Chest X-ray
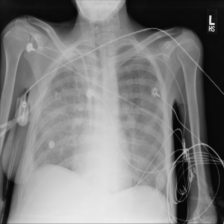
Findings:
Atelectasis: negative
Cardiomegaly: negative
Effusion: positive
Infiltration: positive
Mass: negative
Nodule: negative
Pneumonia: negative
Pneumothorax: negative
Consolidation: negative
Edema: negative
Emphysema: negative
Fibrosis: negative
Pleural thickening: negative
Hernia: negative